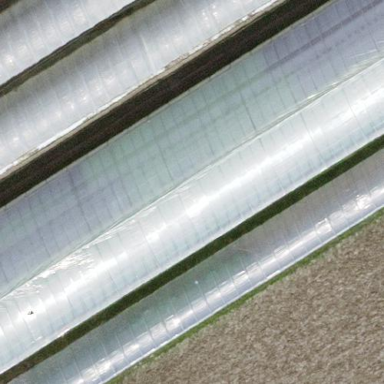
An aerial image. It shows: Greenhouse.